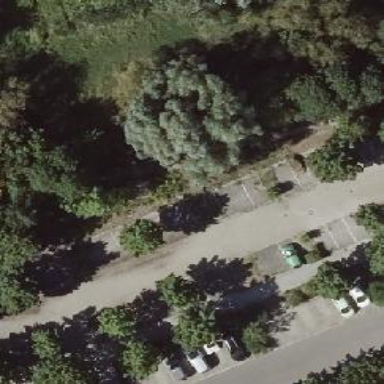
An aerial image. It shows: Parking area with surface.